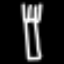
Label: fork